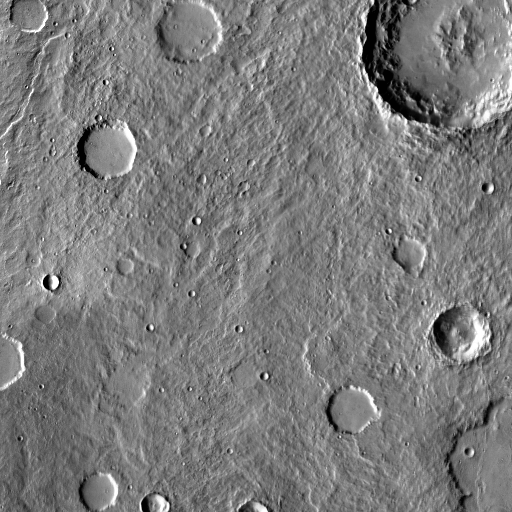
Crater classes present: Background, Other, Buried